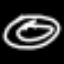
Label: donut